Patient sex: M
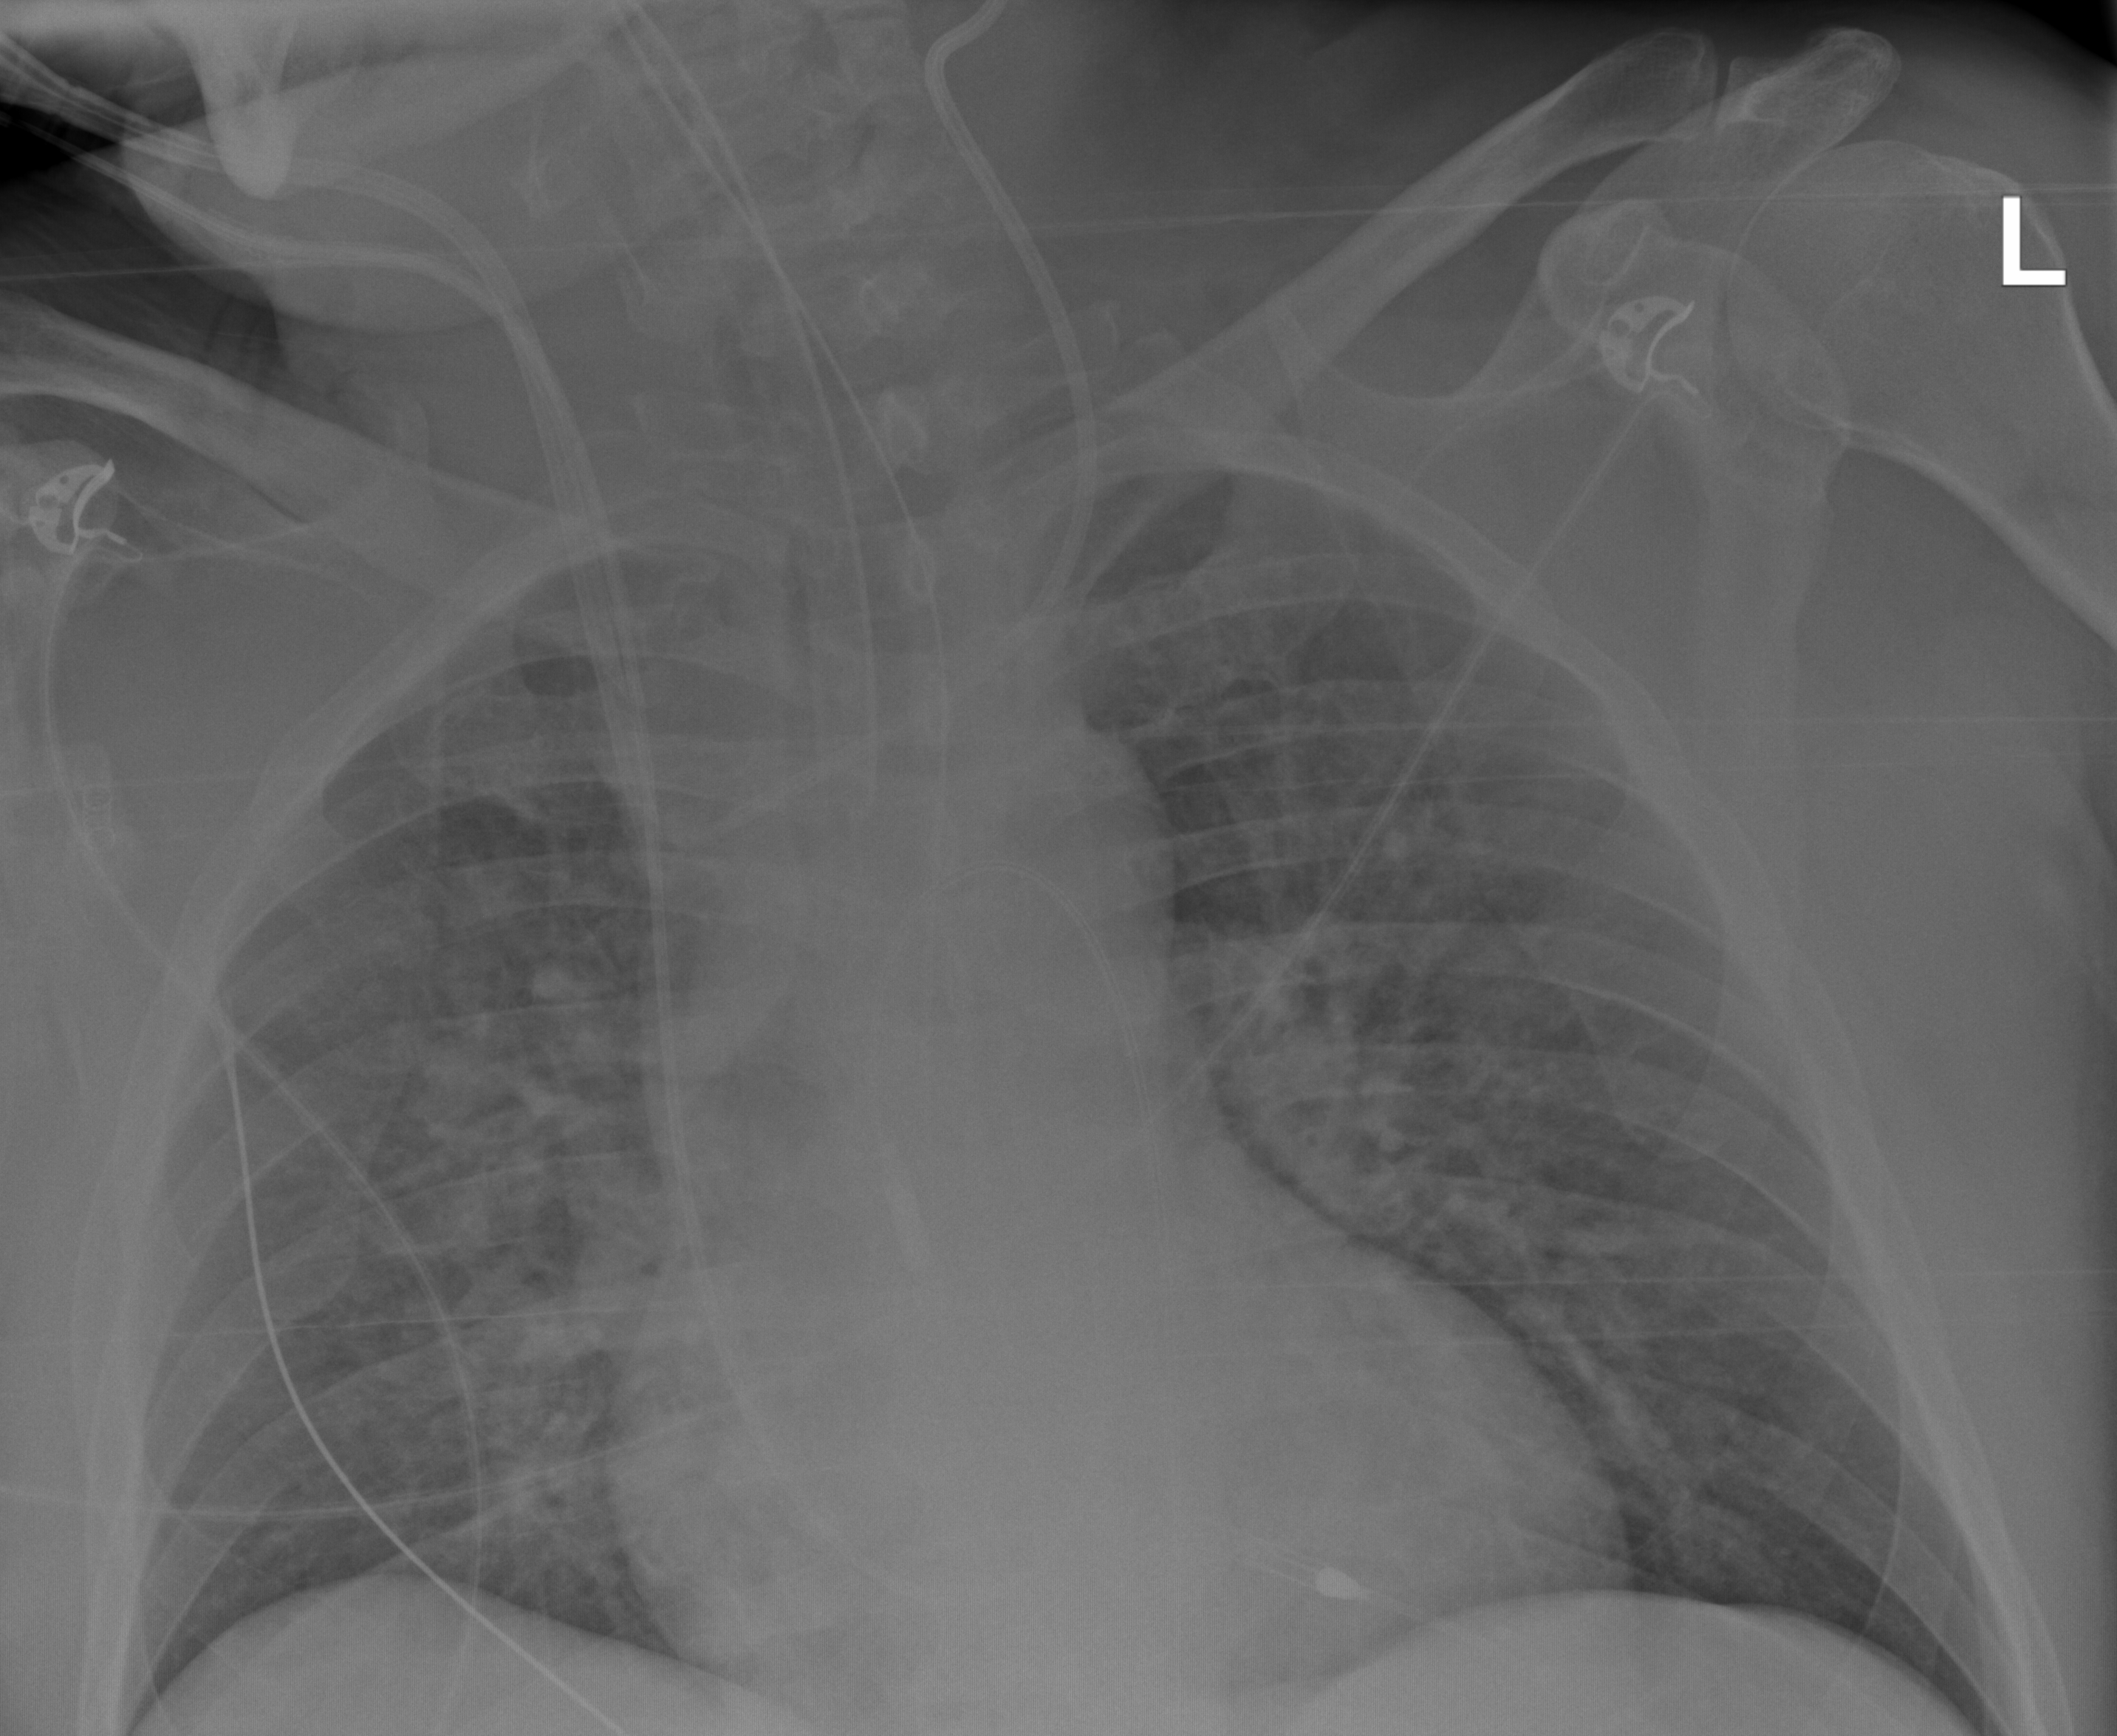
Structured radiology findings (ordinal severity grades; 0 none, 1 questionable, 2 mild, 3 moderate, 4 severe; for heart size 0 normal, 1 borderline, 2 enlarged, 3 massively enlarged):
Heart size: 1
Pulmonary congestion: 3
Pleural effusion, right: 0
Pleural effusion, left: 0
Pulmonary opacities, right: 3
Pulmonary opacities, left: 3
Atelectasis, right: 0
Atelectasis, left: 0